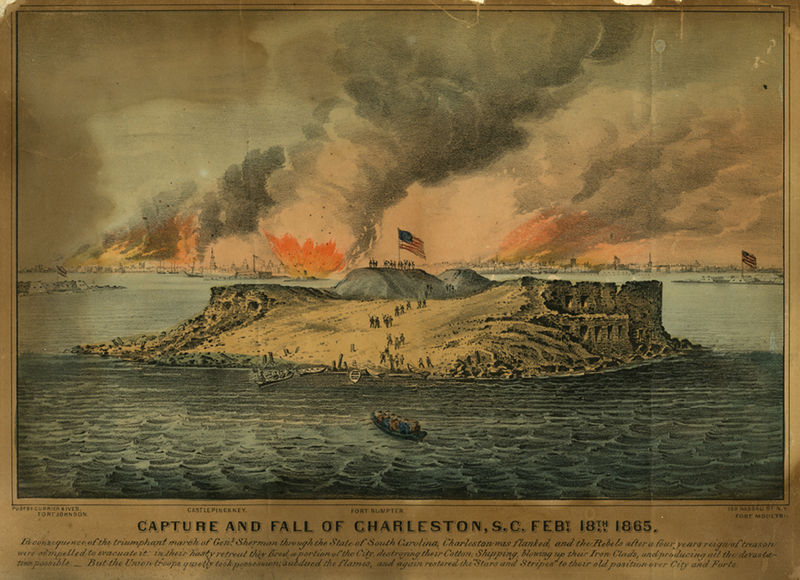
Titel: Capture and Fall of Charleston, South Carolina, February 18,1865
Künstler: Currier and Ives
Standort: Amherst (Massachusetts, USA)
Institution: Mead Art Museum, Amherst College
Schlagwörter: blue, fight, men, military, people, soldiers, white, black, old, smoke, cliff, man, boat, lake, ocean, sea, ship, water, waves, island, death, america, drawing, ruins, battle, fall, beach, boats, flag, fort, england, explosion, war, american, volcano, fire, isle, ships, south, land, civil war, victory, rebels, 19th century, 18th, cotton, 1800s, row boat, civil, capture, usa, 18, united states, defeat, february, 1865, armies, charleston, feb, south carolina, safe, lose, uebattle, flanked, carolina, charelston, battle 1865